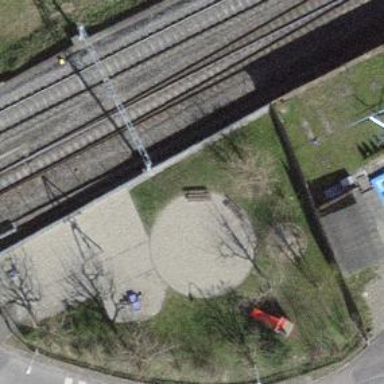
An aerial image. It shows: Playground featuring slide and sandpit.